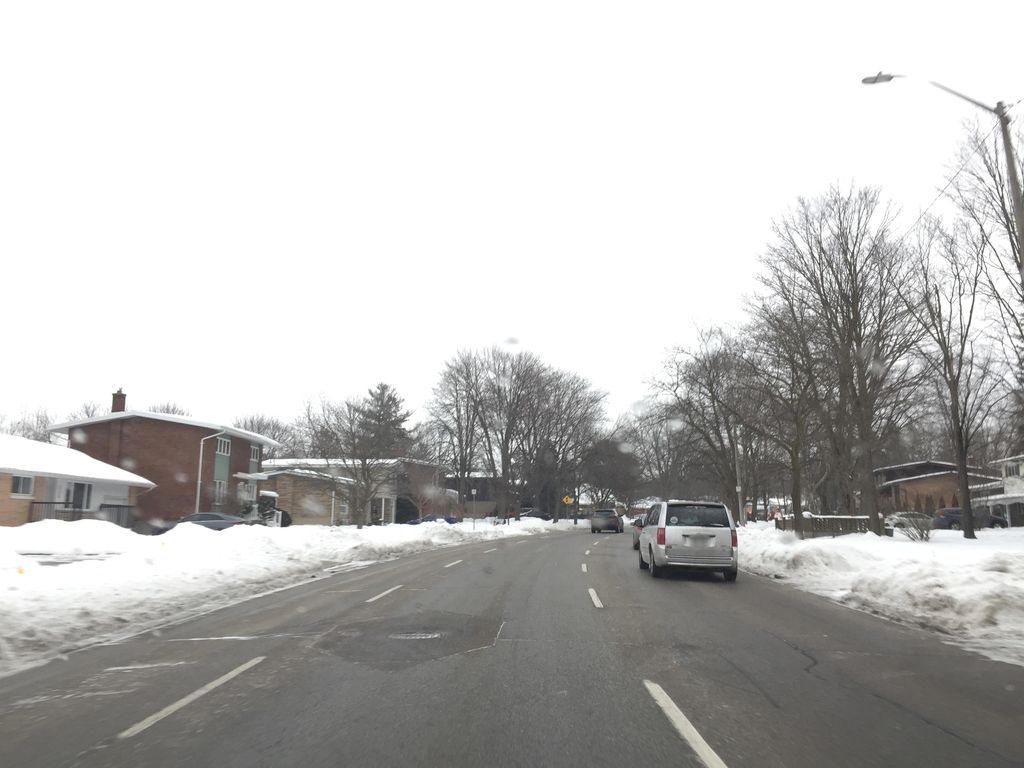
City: kitchener-waterloo